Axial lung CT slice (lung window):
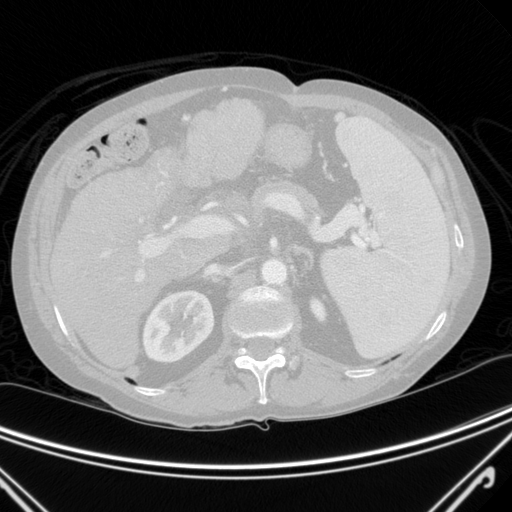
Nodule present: no